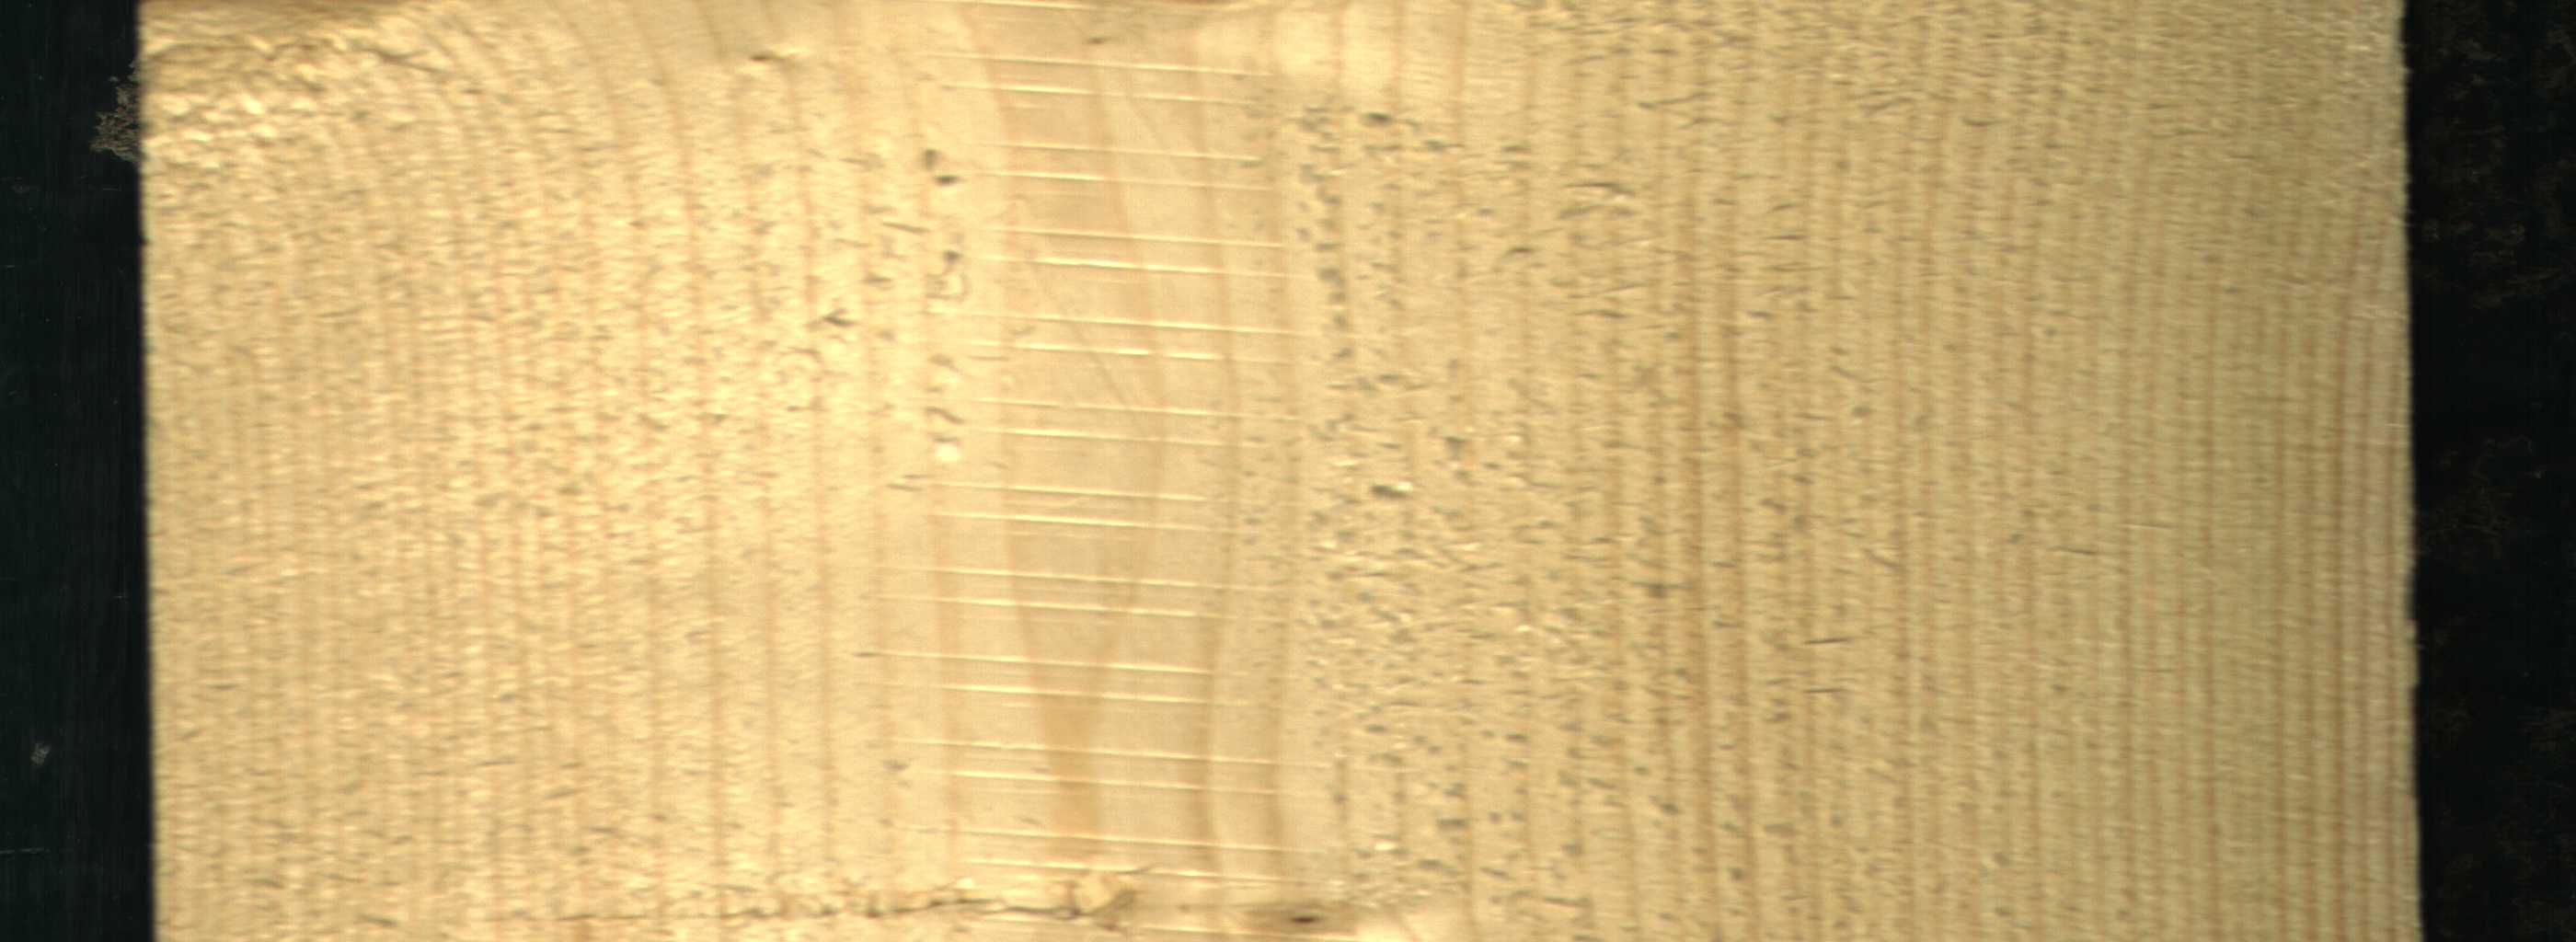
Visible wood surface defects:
Live_Knot